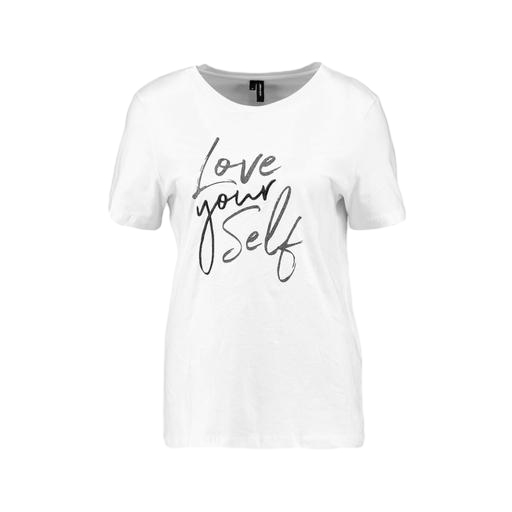
white plus size graphic tee, black plus size printed t-shirt only macy, only white slogan t-shirt, white background